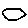
Label: hexagon